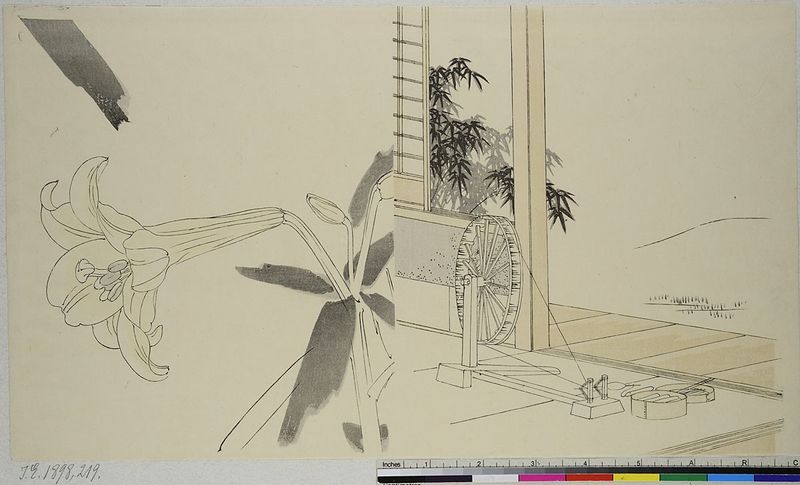
Titel: Aus: Holzschnittbuch über zeitgenössische Kleidung
Künstler: Utagawa Toyokuni I
Standort: Hamburg
Institution: Museum für Kunst und Gewerbe Hamburg
Schlagwörter: baum, blätter, blume, fenster, terasse, zeichnung, strauch, aussicht, holzschnitt, modell, rad, querformat, paravent, japanisch, sprossen, seil, technik, druckgraphik, schwarzweiss, druckgrafik, lilie, bambus, zeit, spielzeug, massstab, riesenrad, edo, textilindustrie, reproduktionen, 1898, druckerzeugnisse, bäume, sträucher, bekleidungsindustrie, tech ik